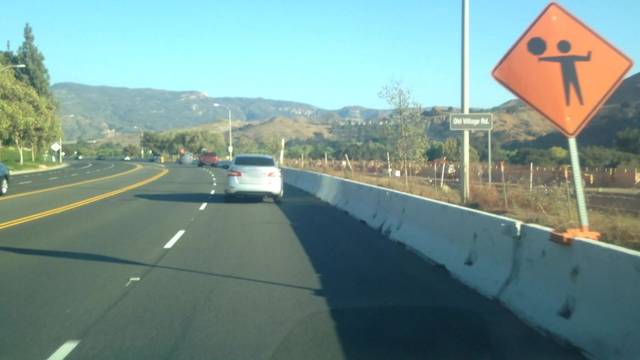
Region: United States
Coordinates: 33.873, -117.728